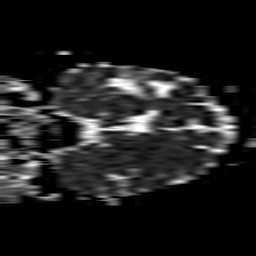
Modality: ADC
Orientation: coronal
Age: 54
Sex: female
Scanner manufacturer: philips
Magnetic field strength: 1.5 T
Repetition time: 3.395 s
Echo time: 0.06922 s